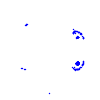
Particle: electron